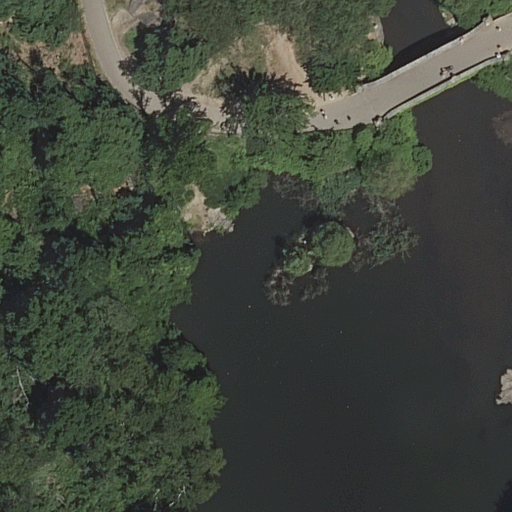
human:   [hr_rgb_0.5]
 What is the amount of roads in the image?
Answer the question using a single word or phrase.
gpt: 3

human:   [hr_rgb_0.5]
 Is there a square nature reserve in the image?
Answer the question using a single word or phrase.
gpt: no

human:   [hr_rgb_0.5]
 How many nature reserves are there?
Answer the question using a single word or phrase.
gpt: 1

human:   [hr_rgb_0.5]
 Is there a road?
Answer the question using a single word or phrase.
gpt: yes

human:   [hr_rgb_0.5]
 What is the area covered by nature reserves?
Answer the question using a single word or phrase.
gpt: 203m2

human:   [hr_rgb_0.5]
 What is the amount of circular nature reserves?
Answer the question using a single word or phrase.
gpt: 0

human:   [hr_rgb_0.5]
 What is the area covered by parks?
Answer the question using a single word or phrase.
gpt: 10625m2

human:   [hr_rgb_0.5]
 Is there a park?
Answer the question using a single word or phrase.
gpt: yes

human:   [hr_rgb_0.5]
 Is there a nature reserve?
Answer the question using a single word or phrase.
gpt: yes

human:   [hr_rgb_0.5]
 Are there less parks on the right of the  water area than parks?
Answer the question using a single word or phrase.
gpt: yes

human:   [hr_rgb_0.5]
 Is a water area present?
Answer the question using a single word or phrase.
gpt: yes

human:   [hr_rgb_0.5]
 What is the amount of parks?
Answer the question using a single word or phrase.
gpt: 1

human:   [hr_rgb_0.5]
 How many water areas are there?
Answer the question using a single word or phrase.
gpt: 1

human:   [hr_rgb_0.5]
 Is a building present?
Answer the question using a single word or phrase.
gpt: no

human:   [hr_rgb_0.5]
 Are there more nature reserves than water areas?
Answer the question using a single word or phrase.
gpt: no

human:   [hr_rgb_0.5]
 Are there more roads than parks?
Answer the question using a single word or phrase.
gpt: yes

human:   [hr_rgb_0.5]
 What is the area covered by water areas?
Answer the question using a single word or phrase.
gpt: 5421m2

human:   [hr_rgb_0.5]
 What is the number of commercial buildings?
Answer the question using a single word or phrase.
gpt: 0

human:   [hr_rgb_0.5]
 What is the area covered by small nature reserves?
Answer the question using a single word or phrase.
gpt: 0m2

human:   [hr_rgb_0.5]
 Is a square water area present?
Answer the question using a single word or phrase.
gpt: no

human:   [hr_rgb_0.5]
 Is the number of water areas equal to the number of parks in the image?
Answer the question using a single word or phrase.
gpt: yes

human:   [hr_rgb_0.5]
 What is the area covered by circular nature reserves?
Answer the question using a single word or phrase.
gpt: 0m2

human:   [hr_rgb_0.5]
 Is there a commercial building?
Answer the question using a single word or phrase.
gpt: no

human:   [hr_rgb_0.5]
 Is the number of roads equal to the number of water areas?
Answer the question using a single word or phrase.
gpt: no

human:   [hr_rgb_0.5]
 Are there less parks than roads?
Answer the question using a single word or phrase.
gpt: yes

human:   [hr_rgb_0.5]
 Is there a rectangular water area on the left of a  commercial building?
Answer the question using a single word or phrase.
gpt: no

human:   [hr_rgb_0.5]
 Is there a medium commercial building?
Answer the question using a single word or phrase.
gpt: no

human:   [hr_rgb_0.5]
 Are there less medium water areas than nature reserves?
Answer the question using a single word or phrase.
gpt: yes

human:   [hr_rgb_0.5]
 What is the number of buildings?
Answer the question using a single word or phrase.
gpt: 0

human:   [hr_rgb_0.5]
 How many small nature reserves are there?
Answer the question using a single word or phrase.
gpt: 0

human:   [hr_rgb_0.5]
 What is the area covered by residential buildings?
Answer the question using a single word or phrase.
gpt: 0m2

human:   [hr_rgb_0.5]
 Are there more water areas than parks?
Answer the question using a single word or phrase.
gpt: no

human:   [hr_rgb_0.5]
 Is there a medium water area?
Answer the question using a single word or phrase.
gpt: no

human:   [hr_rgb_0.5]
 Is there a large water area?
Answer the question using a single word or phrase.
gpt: yes

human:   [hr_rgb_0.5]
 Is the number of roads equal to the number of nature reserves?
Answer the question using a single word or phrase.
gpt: no

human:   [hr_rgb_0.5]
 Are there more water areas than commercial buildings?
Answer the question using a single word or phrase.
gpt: yes

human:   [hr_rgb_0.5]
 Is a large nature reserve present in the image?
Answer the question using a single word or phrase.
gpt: no

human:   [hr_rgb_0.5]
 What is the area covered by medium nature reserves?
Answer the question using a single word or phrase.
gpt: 203m2

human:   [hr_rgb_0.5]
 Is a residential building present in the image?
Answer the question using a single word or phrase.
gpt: no

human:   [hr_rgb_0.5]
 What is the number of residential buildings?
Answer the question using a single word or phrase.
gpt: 0

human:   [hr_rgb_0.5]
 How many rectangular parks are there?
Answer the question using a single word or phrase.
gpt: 1

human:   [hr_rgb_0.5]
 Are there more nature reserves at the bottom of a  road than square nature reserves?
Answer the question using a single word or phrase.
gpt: no

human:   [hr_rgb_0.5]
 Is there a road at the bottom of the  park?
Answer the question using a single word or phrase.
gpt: yes

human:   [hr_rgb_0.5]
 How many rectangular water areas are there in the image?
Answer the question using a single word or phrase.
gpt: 0

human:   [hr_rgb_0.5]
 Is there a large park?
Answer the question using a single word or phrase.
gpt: yes

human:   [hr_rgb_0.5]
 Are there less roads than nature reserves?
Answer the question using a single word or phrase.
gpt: no

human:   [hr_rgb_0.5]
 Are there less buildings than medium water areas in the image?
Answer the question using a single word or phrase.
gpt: no

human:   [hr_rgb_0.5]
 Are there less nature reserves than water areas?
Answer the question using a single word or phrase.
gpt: no

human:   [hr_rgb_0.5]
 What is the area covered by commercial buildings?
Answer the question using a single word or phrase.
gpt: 0m2

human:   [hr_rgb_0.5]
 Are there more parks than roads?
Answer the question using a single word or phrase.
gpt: no

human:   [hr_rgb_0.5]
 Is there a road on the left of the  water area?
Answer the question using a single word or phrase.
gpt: no

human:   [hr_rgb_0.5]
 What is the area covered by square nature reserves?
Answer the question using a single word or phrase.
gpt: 0m2

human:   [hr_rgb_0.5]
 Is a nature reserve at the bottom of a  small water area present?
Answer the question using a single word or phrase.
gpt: no

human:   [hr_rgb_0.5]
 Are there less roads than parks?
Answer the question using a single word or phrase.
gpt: no

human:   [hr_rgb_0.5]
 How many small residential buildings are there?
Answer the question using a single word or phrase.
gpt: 0

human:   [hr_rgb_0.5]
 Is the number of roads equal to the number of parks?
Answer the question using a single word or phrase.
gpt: no

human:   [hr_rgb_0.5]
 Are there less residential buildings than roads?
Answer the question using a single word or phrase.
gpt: yes

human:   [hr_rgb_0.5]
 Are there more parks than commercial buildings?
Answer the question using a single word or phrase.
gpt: yes

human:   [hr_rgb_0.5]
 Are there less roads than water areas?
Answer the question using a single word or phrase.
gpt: no

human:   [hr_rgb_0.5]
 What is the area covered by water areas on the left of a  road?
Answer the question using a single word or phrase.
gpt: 0m2

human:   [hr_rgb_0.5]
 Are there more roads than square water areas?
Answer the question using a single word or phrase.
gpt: yes

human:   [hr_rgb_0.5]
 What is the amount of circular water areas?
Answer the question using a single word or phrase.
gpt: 0

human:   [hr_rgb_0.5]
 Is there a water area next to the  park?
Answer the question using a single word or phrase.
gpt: yes

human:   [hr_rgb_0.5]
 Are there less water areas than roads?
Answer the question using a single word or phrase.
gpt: yes